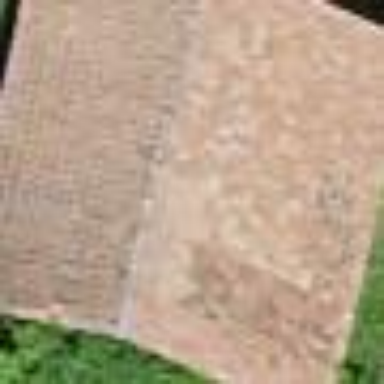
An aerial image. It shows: Rural barn.